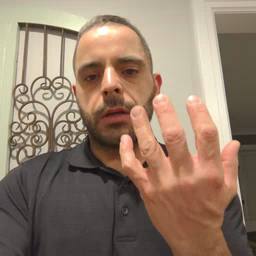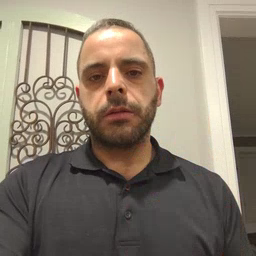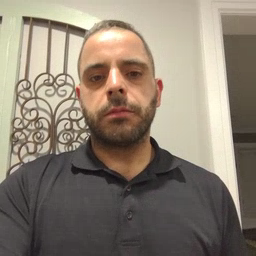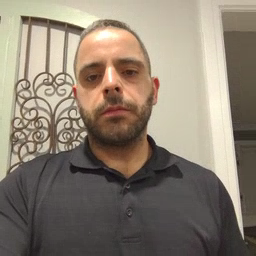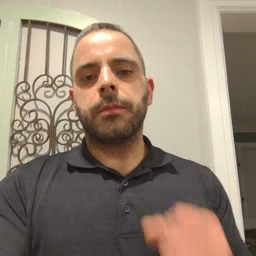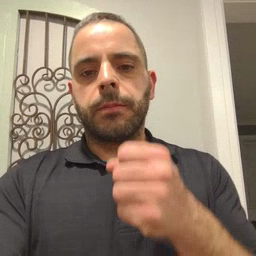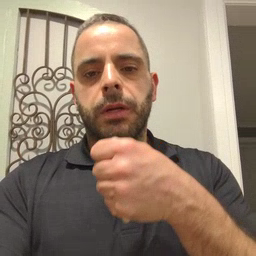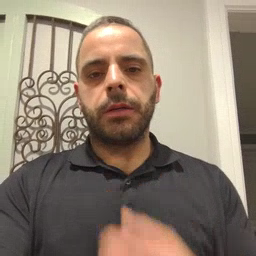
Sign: make